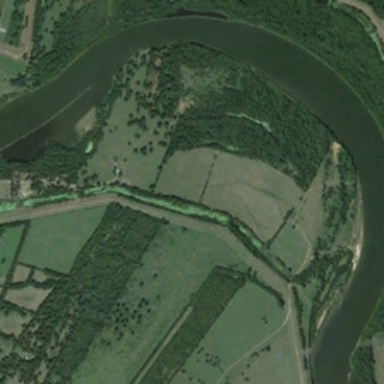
Many green trees are in two sides of a curved river .